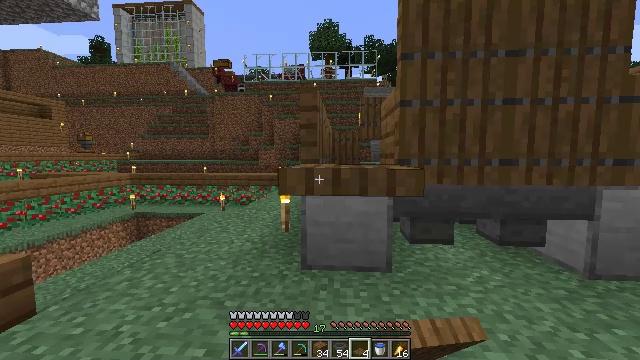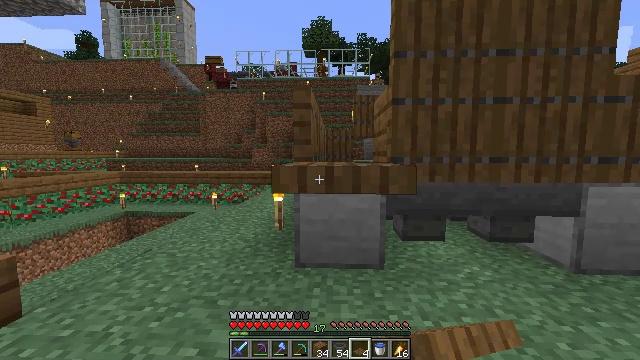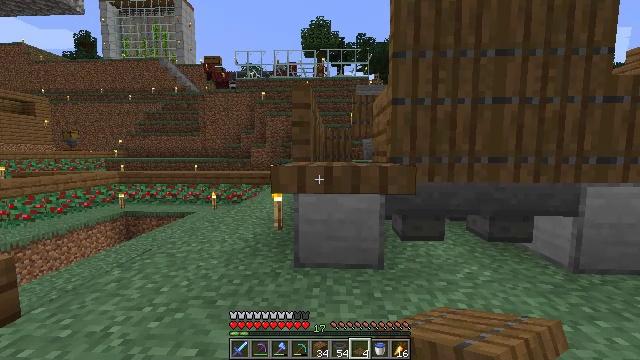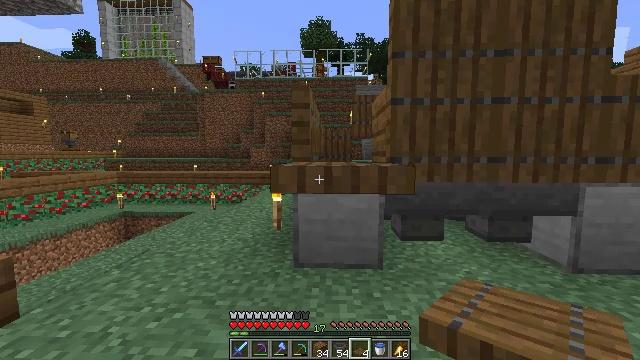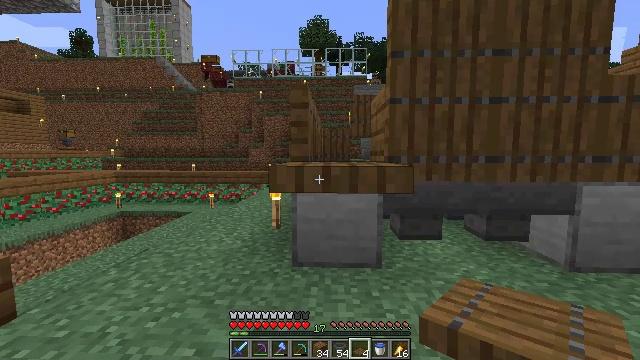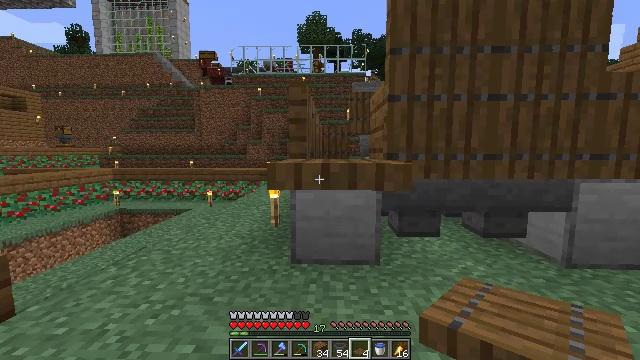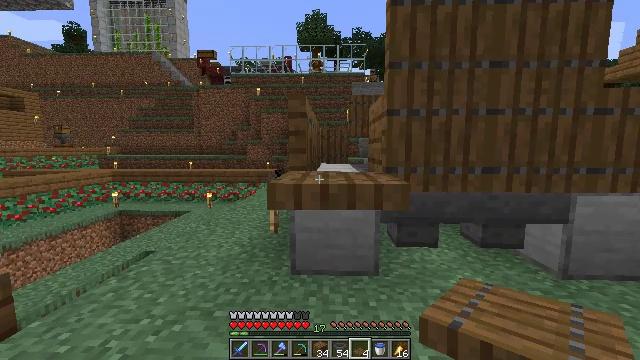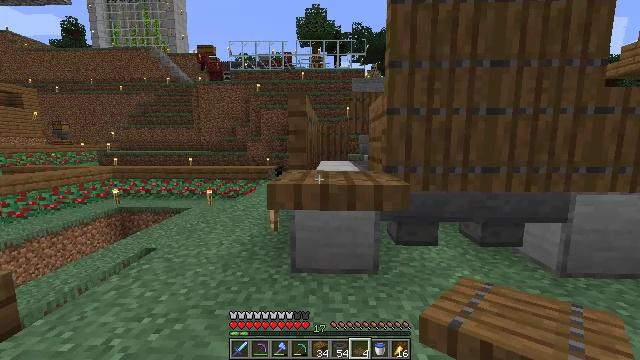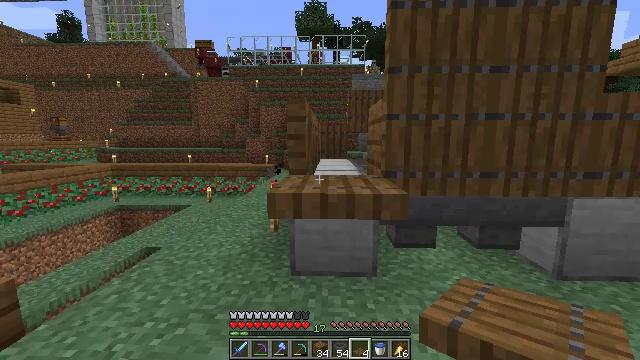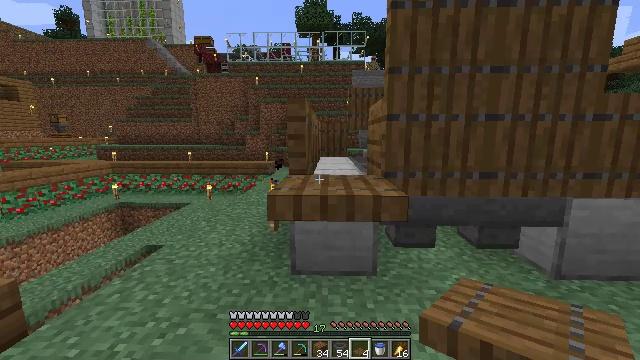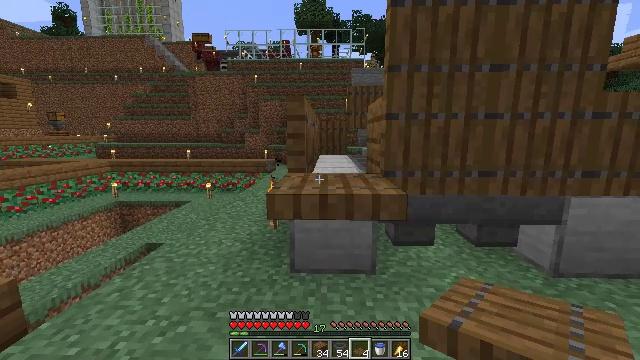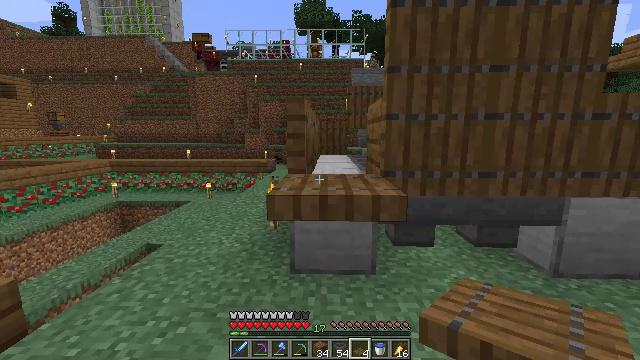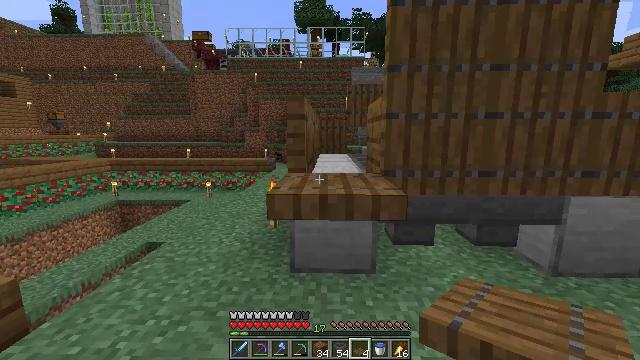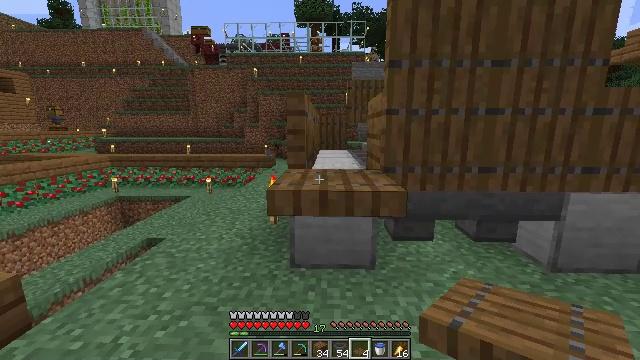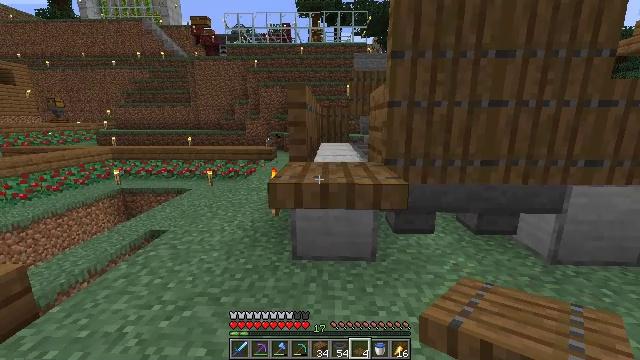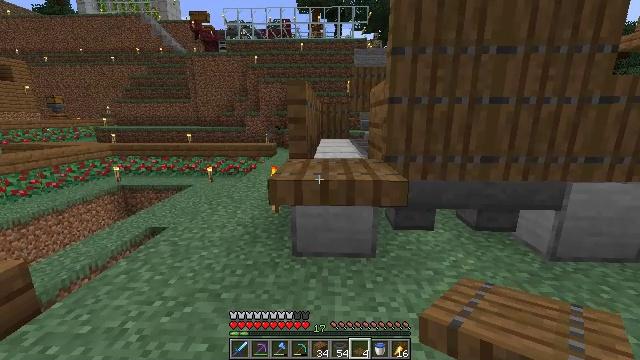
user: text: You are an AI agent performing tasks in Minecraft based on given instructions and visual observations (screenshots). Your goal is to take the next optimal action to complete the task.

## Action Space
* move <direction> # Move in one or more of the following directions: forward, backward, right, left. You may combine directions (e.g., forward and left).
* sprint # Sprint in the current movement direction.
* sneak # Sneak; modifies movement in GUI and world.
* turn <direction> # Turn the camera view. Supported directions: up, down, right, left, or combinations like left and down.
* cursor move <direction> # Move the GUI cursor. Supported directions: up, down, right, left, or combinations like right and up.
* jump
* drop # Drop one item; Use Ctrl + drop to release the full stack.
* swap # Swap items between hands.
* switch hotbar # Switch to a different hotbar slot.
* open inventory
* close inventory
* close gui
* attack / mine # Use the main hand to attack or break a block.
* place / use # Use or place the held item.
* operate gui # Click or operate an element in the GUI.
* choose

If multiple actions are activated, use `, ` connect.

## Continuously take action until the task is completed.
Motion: motion action
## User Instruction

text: Collect spruce planks from an old building.
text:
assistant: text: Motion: sneak, turn right
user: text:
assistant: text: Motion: sneak
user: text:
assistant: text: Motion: sneak
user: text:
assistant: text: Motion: sneak
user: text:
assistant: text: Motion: no_op
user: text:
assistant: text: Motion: no_op
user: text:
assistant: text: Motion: no_op
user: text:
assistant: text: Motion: turn down
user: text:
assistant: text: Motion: no_op
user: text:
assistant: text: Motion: no_op
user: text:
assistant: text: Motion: no_op
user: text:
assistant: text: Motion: no_op
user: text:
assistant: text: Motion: no_op
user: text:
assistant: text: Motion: turn down
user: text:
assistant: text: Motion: no_op
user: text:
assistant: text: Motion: no_op
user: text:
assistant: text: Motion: no_op
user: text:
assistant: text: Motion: use / place
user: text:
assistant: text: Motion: use / place
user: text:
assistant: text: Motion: use / place
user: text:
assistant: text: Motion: no_op
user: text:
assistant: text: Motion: no_op
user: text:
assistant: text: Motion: turn right
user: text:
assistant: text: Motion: turn right and down
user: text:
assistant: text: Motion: turn right and down
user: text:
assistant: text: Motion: move right, turn right and down
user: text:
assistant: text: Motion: move right, turn right
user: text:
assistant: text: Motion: move right
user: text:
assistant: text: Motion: move right
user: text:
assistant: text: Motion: move right, turn up